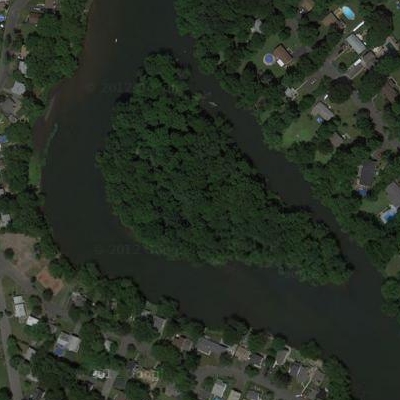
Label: RiverLake